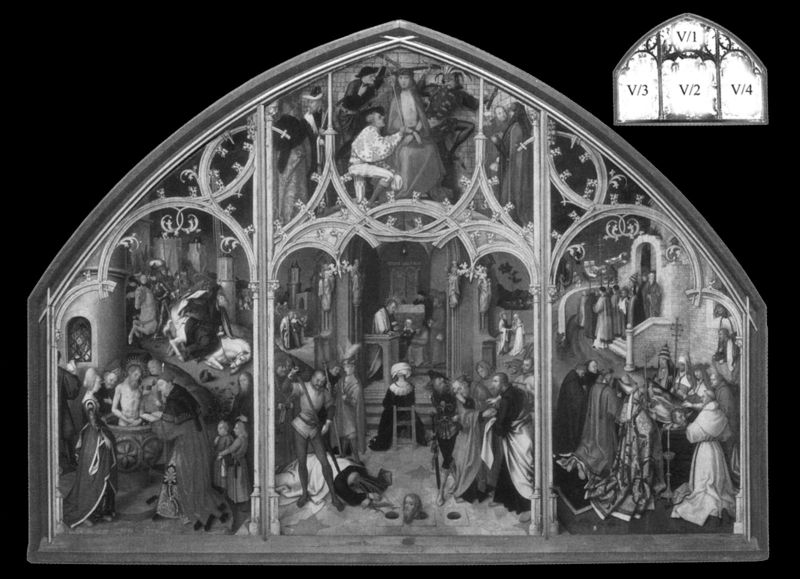
Titel: Altartafel Basilika San Paolo fuori le mura
Institution: München, Bayrische Staatsgemäldesammlungen
Schlagwörter: dunkel, kopf, menschen, fenster, frau, grau, männer, schwarz, stuhl, säulen, weiss, gespräch, malerei, architektur, johannes, rahmen, tot, kirche, boden, gotik, engel, bogen, ornamente, schwert, soldat, gebet, altar, arkaden, christus, jesus, krieger, priester, heilige, abendmahl, taufe, maria, kopflos, tryptichon, maßwerk, krabben, martyrium, vollgestopft, v/2, v/1, märtyr